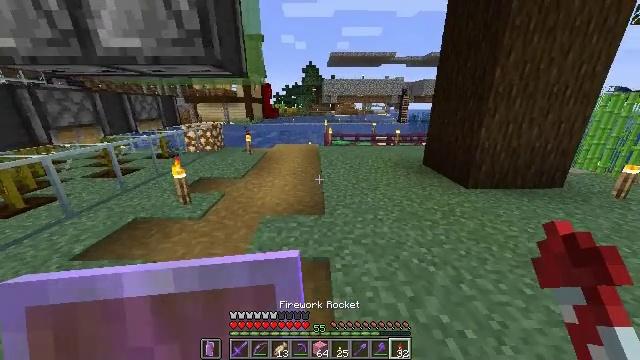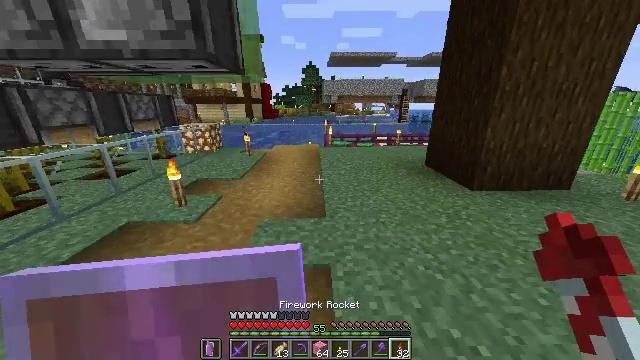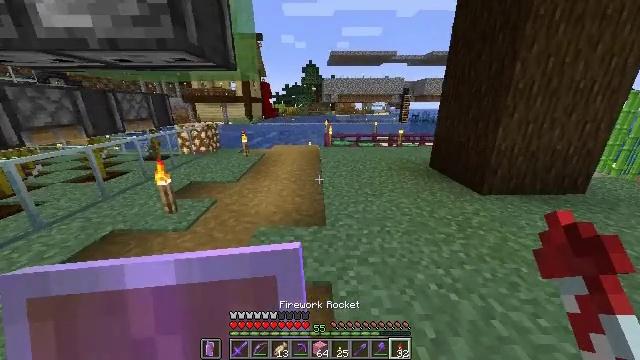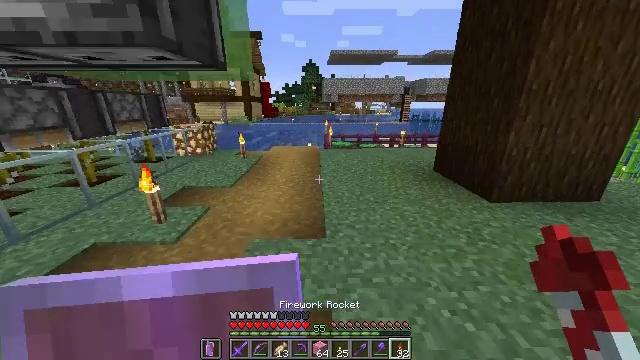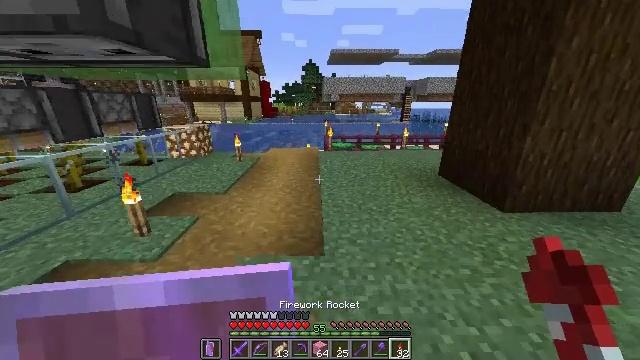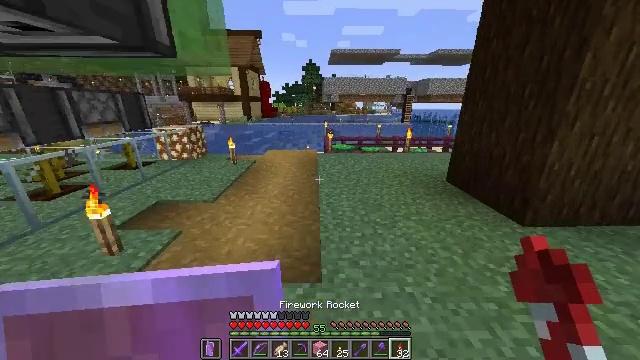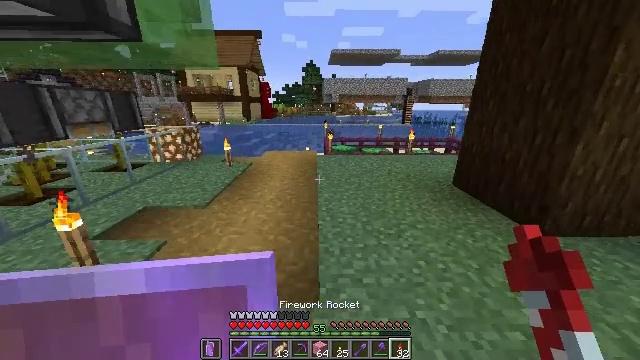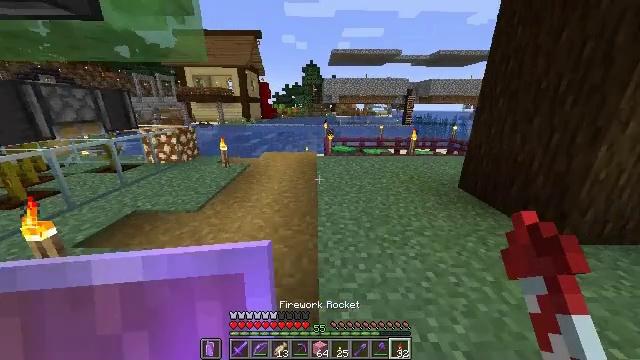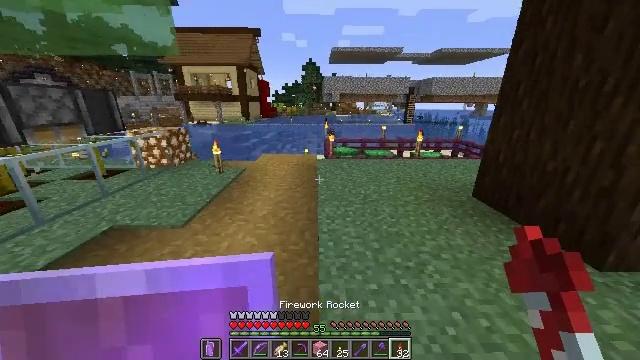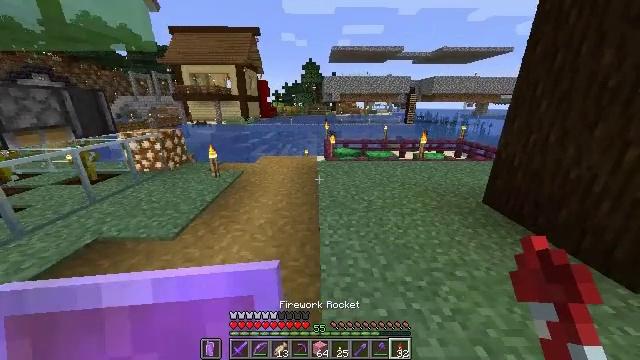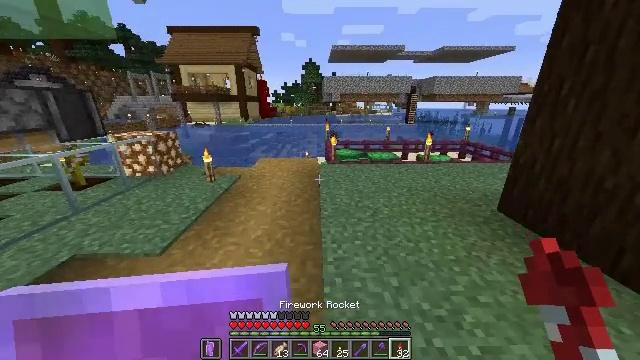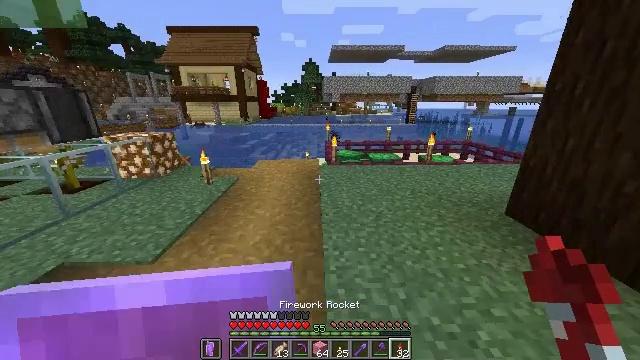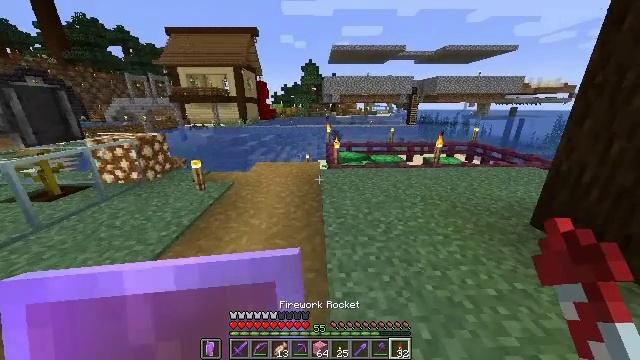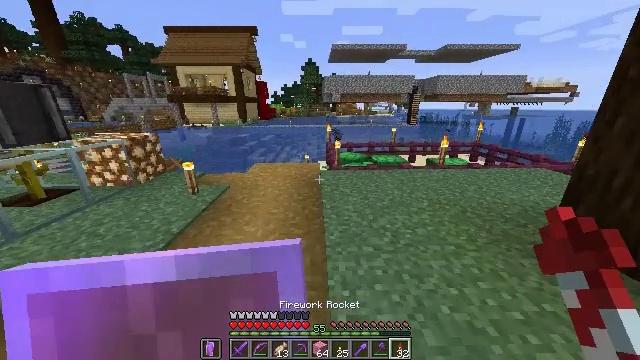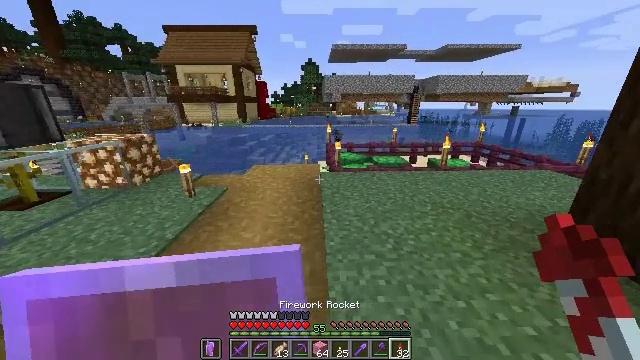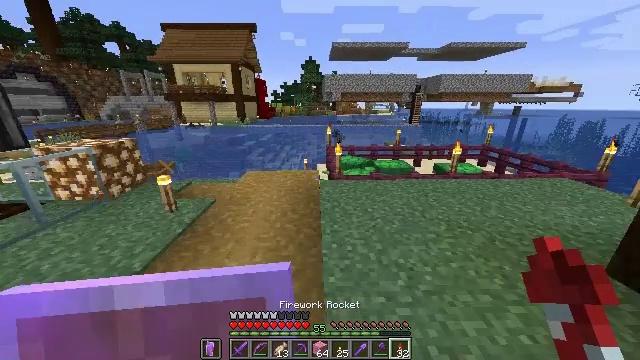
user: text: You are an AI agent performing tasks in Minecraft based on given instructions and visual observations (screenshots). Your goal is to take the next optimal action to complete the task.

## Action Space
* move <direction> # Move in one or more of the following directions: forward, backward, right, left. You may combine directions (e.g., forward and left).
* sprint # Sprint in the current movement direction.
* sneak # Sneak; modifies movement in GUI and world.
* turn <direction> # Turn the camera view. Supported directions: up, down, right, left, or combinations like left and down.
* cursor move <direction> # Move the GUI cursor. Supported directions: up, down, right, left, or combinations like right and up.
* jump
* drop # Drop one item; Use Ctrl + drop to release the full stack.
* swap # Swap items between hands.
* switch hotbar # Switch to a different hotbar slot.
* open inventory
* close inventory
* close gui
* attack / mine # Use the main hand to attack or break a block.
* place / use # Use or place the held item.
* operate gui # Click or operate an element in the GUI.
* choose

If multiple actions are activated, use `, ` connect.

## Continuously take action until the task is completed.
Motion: motion action
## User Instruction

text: craft item pink carpet
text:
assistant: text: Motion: move forward, sprint
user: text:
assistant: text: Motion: move forward, sprint
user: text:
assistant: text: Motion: move forward, sprint
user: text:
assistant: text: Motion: move forward, sprint
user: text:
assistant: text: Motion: move forward, sprint
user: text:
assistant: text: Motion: move forward, sprint
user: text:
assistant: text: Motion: move forward, sprint
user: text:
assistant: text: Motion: move forward, sprint
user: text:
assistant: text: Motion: move forward, sprint
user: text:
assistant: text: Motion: move forward, sprint
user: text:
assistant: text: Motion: move forward, sprint
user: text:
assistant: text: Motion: move forward, sprint
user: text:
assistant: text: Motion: move forward, sprint
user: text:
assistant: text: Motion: move forward, sprint
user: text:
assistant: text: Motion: move forward, sprint
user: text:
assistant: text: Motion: move forward, sprint
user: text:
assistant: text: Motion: move forward, sprint
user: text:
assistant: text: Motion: move forward, sprint, turn left and down
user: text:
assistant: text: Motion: move forward, sprint, turn left
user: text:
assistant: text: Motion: move forward, sprint
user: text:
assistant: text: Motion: move forward, sprint
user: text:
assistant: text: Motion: move forward, sprint
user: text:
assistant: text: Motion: move forward, sprint
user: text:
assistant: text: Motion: move forward, sprint
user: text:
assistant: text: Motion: move forward, sprint
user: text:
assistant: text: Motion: move forward, sprint
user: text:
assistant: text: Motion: move forward, sprint
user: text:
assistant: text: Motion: move forward, sprint
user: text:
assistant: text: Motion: move forward, sprint, turn left and up, jump
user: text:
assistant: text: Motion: move forward, sprint, turn left and up, jump